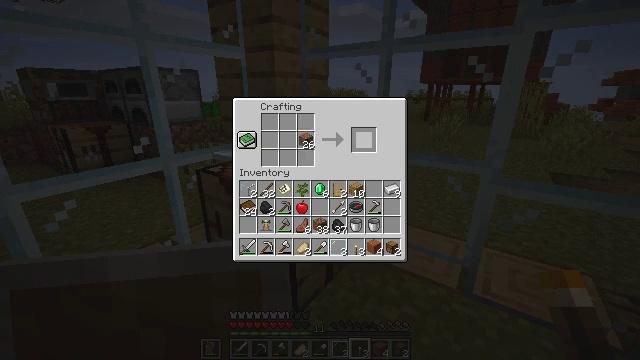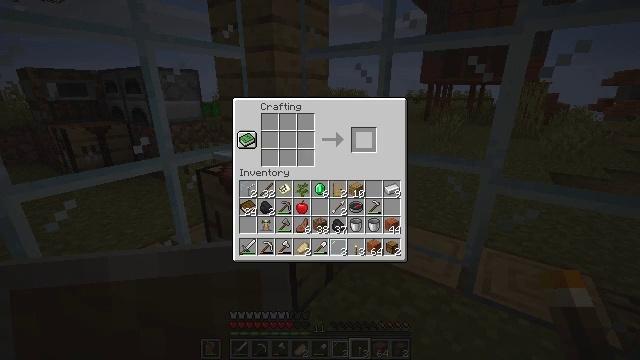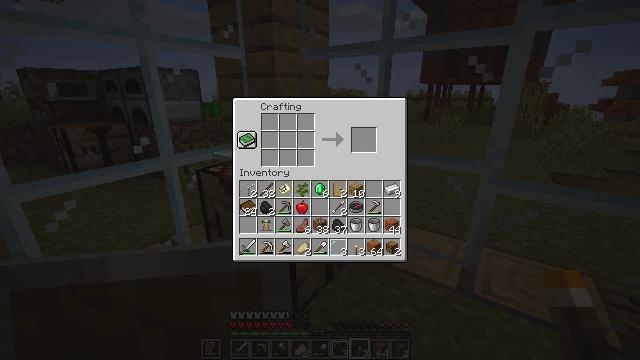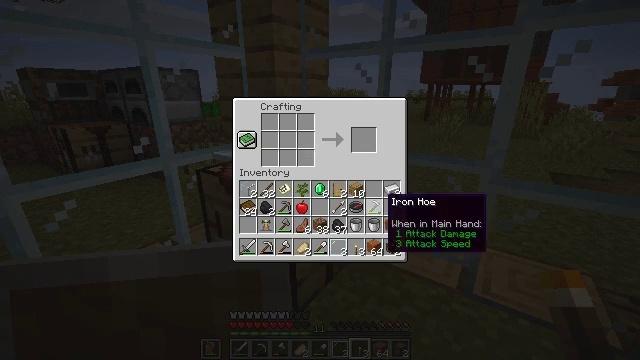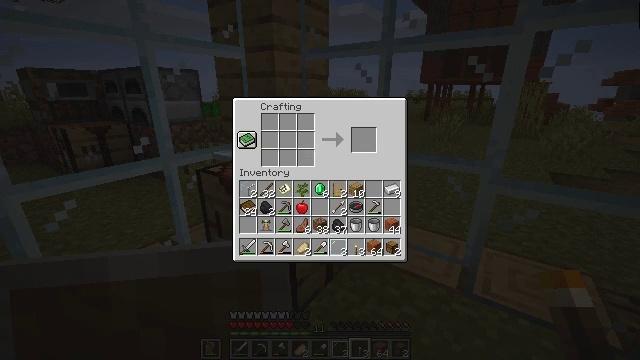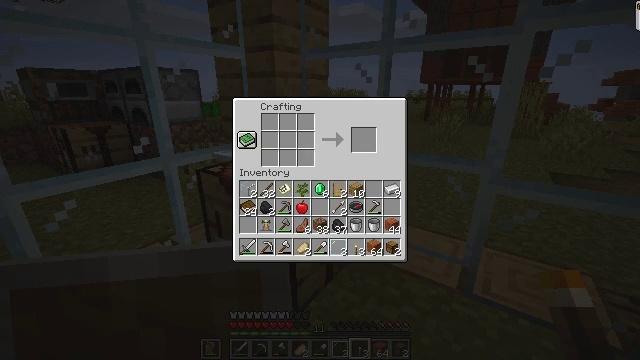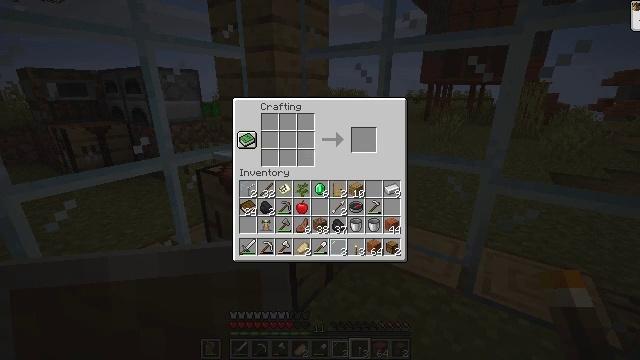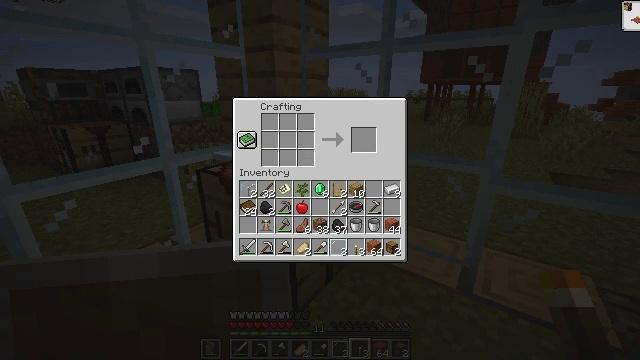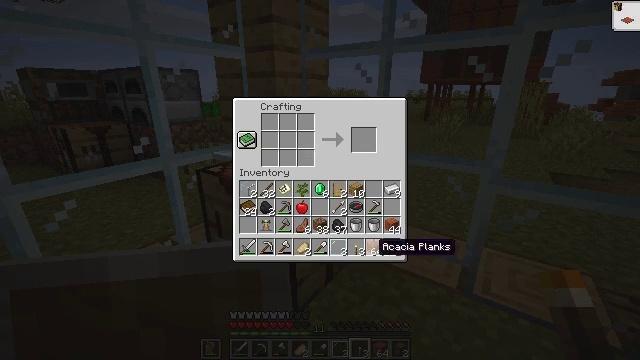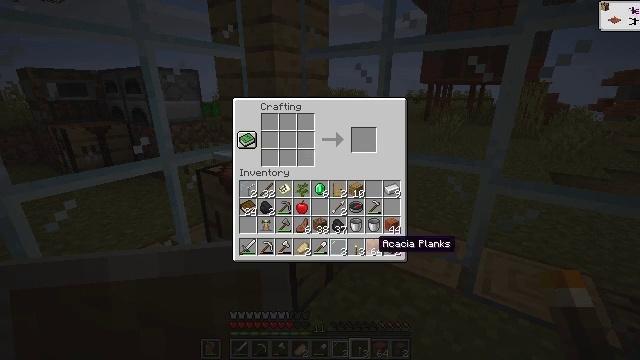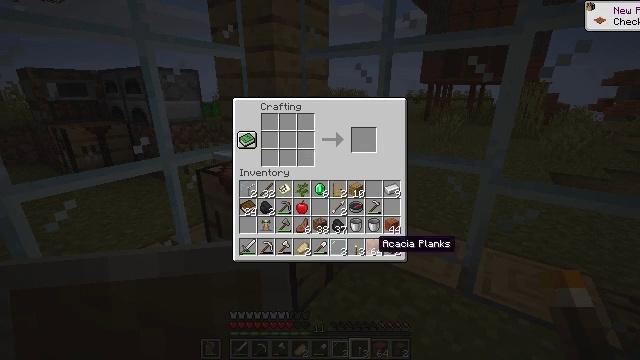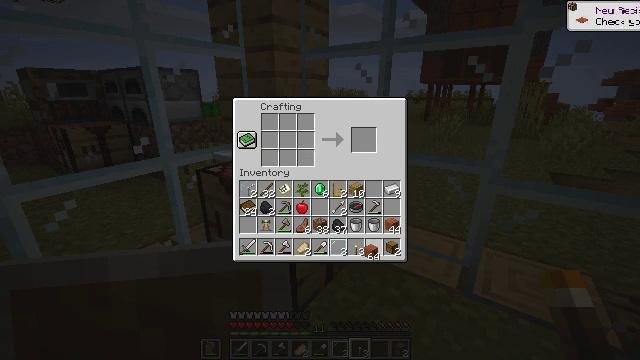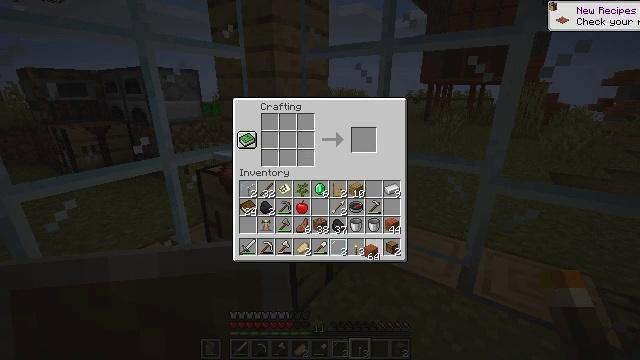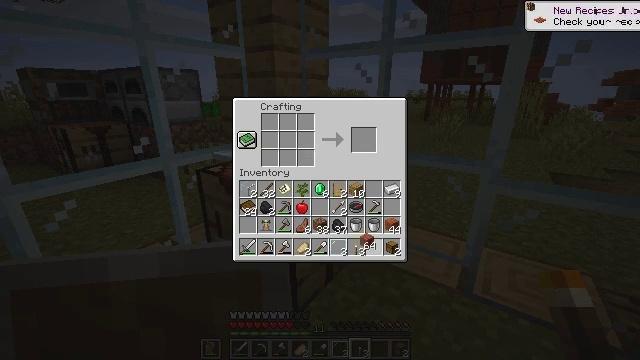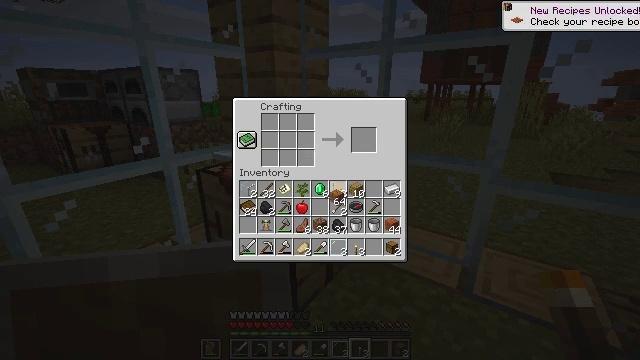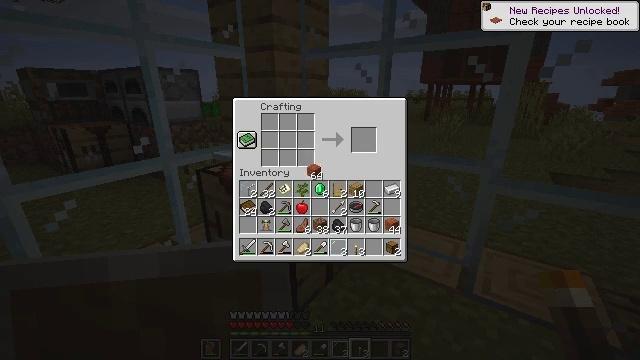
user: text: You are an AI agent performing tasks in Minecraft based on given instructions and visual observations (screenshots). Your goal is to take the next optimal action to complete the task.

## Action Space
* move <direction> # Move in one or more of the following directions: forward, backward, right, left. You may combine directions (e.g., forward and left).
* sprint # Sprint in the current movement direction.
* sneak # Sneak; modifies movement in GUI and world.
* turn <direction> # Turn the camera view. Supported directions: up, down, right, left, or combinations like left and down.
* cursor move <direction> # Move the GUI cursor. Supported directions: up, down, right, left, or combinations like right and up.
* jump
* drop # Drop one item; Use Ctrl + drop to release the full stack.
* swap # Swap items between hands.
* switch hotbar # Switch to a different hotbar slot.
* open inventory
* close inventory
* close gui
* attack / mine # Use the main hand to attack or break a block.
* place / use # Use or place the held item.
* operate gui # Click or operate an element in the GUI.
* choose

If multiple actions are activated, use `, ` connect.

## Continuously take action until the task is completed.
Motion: motion action
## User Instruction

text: Craft acacia stairs on a crafting table.
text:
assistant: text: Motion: sneak, open gui
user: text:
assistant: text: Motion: sneak, cursor move right and down
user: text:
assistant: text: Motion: sneak, cursor move right and down
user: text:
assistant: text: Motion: sneak, cursor move left and down
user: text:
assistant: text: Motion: sneak
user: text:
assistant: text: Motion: no_op
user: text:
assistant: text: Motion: no_op
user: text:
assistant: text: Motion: cursor move up
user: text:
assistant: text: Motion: no_op
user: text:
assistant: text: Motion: no_op
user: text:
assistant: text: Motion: operate gui
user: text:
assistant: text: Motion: operate gui
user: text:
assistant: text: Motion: cursor move up
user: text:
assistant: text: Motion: cursor move left and up
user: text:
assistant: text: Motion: cursor move left and up
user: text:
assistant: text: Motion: cursor move up
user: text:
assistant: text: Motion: no_op
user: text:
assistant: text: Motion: no_op
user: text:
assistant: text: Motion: no_op
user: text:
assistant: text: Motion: no_op
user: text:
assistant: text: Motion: no_op
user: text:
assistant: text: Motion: no_op
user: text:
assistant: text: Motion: no_op
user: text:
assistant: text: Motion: cursor move up
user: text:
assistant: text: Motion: cursor move up
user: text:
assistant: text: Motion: no_op
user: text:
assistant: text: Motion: operate gui
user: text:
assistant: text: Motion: operate gui
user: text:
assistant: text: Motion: operate gui
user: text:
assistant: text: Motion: operate gui